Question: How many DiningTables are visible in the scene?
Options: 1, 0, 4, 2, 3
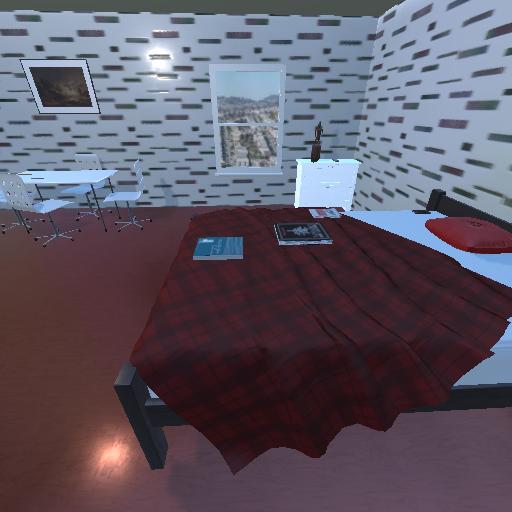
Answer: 1